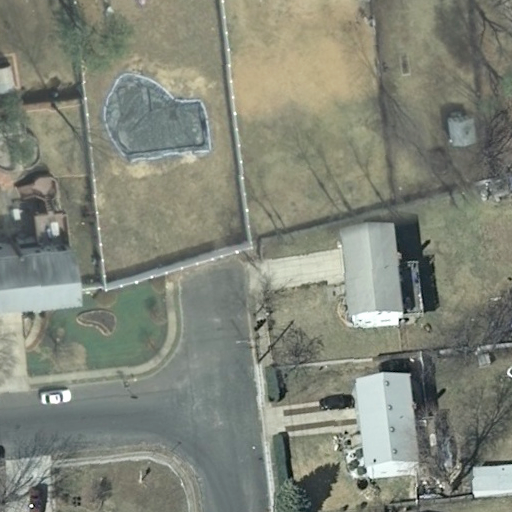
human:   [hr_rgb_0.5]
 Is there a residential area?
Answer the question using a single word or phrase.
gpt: yes

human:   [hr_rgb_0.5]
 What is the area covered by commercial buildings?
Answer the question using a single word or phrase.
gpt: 0m2

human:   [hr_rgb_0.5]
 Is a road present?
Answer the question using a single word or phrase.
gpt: yes

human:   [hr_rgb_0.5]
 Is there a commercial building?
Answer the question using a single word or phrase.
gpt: no

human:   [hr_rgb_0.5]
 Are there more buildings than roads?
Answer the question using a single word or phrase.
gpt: yes

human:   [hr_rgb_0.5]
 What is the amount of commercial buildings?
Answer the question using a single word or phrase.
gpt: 0

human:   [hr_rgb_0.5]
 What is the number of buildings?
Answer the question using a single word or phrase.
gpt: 7

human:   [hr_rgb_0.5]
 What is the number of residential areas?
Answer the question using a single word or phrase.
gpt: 1

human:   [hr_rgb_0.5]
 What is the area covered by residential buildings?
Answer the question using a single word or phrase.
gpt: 544m2

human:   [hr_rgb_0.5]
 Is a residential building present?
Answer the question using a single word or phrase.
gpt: yes

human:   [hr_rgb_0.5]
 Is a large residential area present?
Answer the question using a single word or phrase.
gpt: yes

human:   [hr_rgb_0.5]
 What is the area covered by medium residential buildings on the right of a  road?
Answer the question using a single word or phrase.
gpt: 463m2

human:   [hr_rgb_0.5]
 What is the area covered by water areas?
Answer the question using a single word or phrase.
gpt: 0m2

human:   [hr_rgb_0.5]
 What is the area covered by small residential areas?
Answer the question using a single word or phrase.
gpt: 0m2

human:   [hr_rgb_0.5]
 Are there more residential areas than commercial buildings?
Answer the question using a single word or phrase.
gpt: yes

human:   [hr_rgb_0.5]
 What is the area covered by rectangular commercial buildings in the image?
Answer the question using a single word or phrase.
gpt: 0m2

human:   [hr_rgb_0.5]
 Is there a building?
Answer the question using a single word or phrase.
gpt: yes

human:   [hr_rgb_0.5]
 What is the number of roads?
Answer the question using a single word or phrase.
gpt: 2

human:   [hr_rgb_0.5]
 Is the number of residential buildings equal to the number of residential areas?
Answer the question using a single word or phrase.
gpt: no

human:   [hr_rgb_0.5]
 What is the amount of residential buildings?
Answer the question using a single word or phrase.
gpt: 4

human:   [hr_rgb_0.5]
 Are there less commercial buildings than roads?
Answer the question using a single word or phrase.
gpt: yes

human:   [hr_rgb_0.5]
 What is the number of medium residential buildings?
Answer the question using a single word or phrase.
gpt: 2

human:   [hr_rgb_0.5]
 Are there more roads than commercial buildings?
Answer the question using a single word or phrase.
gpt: yes

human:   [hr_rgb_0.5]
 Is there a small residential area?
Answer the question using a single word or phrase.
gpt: no

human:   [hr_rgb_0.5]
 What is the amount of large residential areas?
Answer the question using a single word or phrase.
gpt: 1

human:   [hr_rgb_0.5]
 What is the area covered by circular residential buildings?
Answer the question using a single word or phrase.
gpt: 0m2

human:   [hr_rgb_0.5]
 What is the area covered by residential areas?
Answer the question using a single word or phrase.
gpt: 10611m2

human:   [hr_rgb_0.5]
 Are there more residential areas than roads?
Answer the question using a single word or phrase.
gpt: no

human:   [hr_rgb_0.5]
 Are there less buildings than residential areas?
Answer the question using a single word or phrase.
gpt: no

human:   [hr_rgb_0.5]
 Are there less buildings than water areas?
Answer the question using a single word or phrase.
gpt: no

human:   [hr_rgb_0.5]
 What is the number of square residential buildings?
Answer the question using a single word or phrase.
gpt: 0

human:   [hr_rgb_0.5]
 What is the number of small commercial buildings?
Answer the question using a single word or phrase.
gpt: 0

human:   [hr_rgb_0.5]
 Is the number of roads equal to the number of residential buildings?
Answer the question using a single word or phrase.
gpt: no

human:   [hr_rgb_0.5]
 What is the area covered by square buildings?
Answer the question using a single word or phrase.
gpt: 0m2

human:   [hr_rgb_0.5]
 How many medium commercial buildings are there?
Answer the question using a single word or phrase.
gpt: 0

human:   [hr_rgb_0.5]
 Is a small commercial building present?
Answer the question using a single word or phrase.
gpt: no

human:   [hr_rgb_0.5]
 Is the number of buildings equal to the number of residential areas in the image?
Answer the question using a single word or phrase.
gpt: no

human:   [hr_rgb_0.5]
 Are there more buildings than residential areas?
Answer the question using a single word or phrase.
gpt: yes

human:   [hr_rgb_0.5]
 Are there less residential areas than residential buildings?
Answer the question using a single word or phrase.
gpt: yes

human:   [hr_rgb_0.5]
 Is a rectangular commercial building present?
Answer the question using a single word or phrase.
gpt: no

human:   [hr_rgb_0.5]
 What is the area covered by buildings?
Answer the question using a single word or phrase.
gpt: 616m2

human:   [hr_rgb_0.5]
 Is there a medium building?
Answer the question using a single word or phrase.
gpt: yes

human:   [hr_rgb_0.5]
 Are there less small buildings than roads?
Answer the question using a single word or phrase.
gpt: no

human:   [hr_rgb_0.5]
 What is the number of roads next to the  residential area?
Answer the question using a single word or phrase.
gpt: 2

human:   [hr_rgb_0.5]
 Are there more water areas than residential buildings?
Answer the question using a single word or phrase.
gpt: no

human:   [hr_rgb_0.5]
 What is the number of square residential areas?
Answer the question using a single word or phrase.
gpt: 0

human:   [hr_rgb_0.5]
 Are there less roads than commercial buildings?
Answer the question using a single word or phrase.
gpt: no

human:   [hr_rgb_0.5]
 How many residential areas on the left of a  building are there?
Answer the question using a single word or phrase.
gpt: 1

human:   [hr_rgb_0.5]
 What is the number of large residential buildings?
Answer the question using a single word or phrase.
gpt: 0

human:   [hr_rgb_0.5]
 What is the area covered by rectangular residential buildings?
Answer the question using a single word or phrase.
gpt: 81m2

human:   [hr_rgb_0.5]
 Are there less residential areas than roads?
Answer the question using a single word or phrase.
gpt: yes

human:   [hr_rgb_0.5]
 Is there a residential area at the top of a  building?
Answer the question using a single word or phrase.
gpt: no

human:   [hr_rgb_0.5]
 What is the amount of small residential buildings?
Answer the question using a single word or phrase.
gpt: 2

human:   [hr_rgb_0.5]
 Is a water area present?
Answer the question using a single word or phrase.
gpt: no

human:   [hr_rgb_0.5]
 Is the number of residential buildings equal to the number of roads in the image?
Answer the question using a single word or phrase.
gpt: no

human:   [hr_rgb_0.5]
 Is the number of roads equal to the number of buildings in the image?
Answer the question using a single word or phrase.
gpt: no

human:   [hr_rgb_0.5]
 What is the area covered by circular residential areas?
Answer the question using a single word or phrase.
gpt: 0m2

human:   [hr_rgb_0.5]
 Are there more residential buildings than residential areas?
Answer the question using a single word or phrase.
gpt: yes

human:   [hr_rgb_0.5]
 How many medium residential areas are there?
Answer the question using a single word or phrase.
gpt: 0

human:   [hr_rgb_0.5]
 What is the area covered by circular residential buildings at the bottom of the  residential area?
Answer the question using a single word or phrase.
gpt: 0m2

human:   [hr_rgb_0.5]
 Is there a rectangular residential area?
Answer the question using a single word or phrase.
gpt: yes

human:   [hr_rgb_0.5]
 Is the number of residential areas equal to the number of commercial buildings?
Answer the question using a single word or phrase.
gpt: no

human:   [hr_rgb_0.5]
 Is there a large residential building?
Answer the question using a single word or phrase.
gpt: no

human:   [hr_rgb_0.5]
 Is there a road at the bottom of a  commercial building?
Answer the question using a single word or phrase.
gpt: no